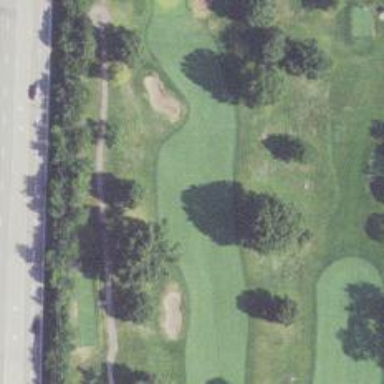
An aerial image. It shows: Golf hole.